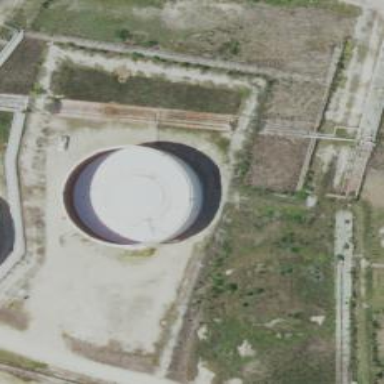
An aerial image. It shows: Storage tank that is man-made.